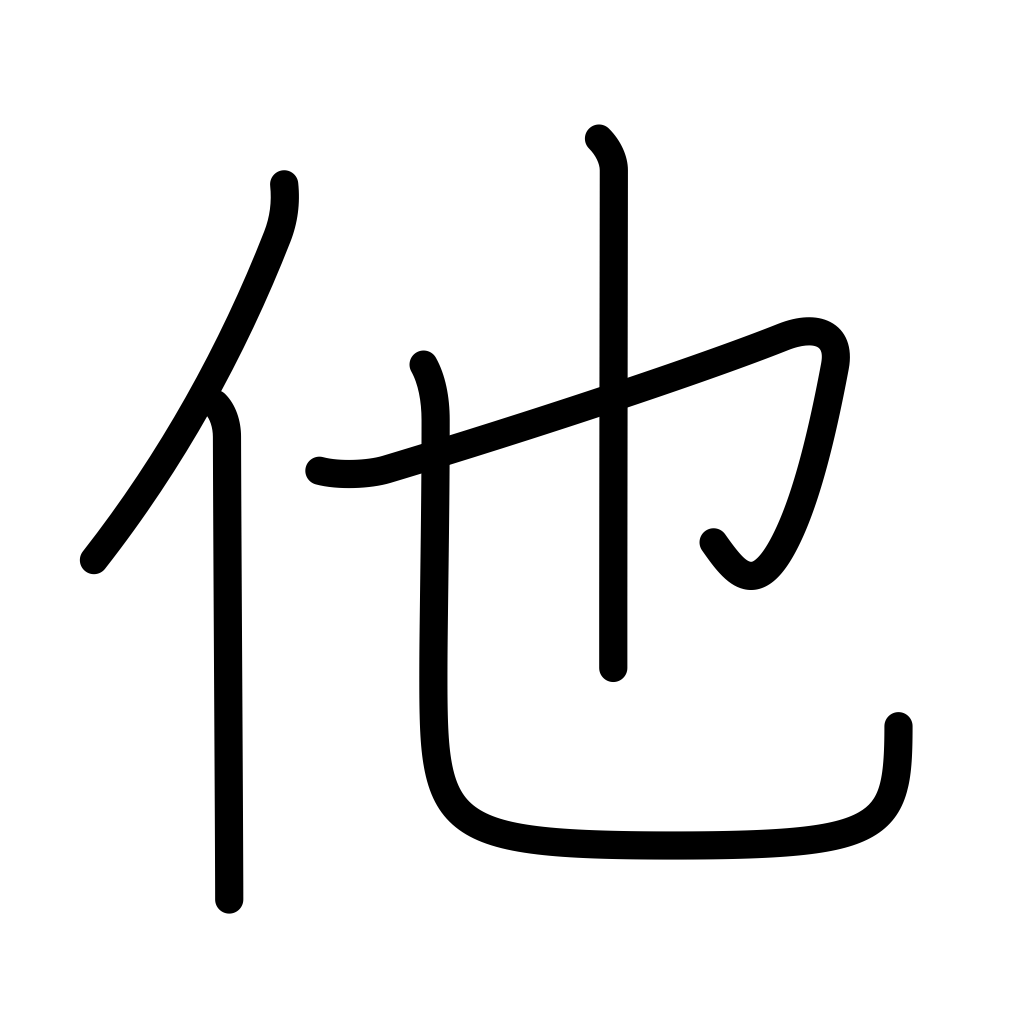
Meaning: other, another, the others